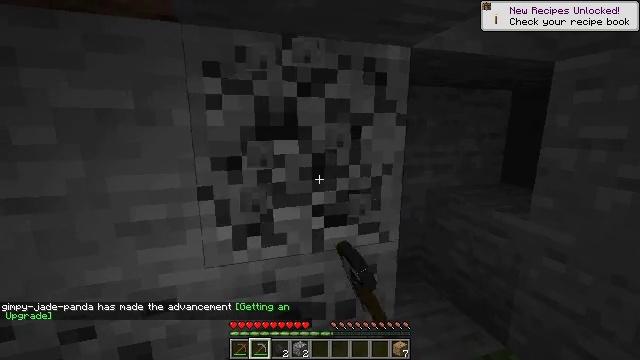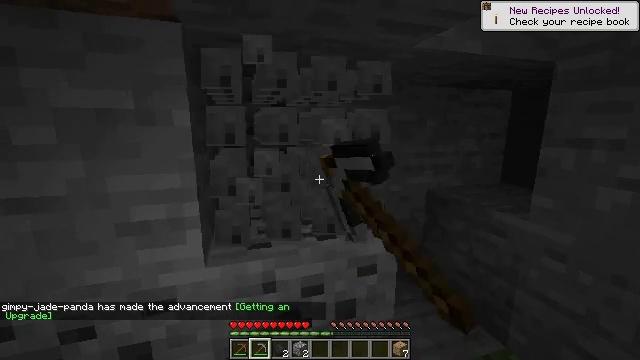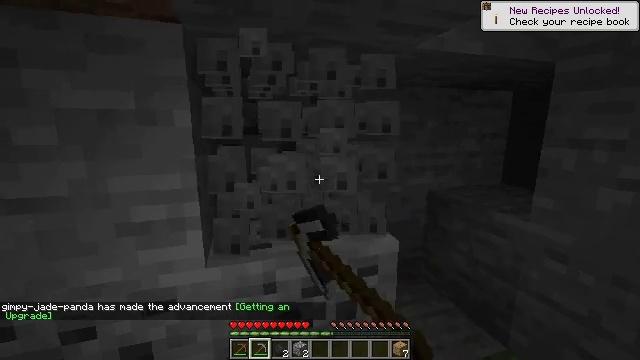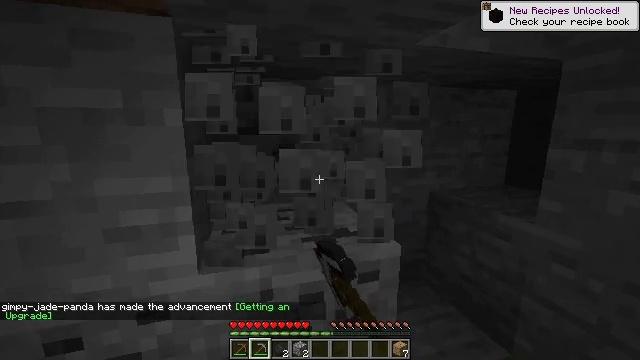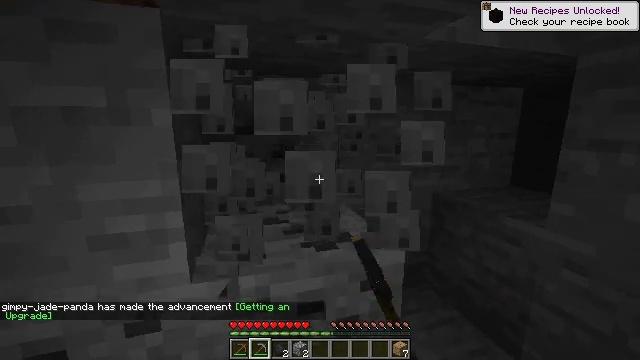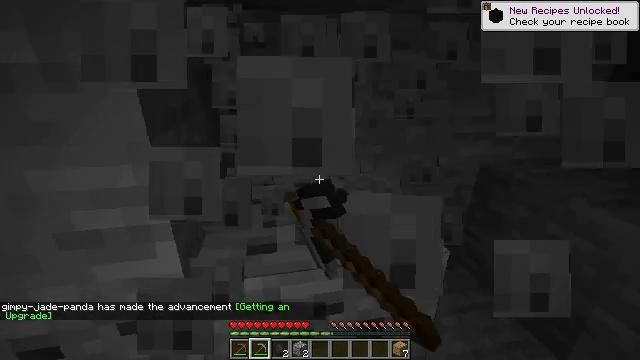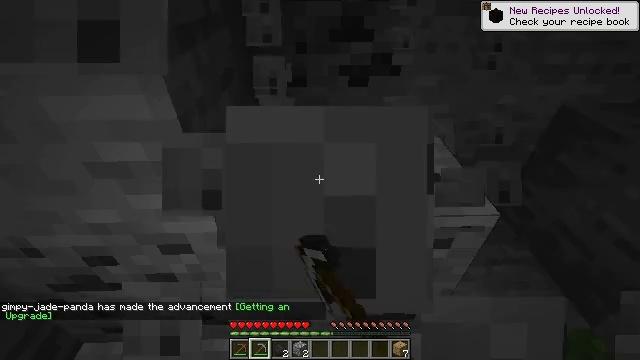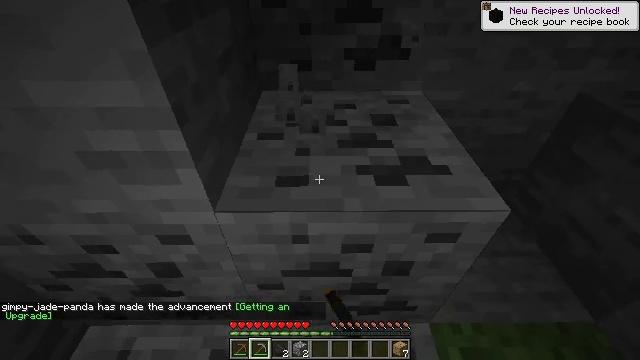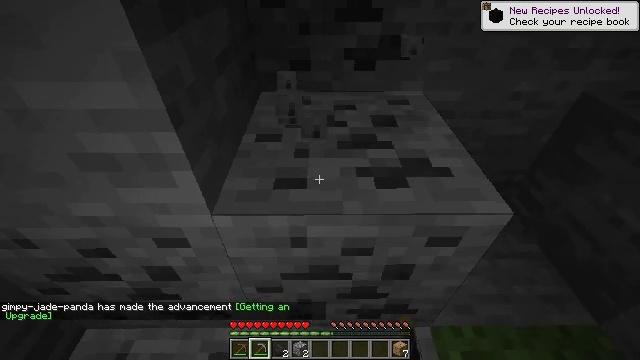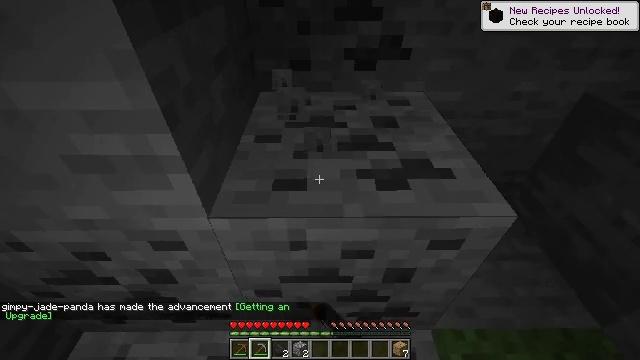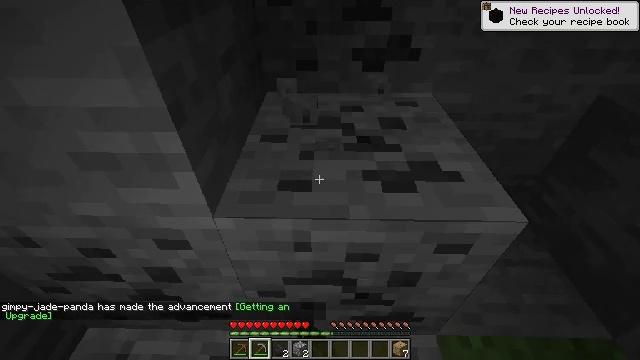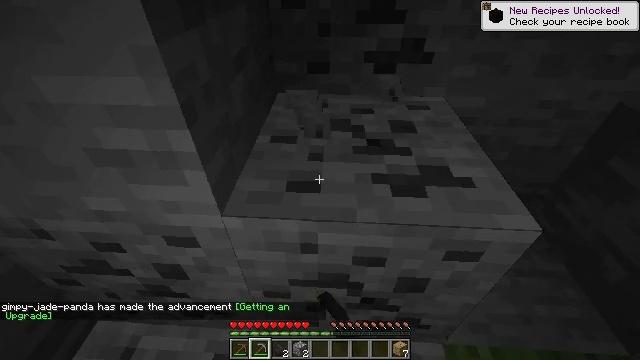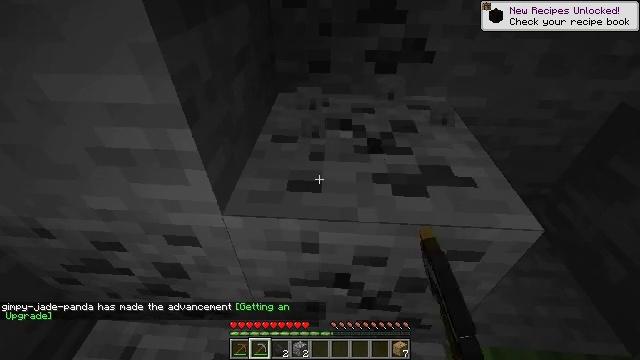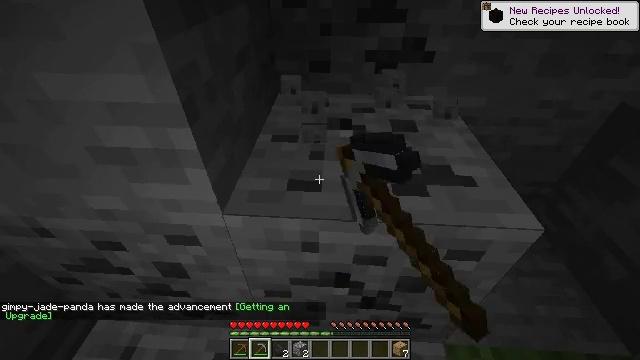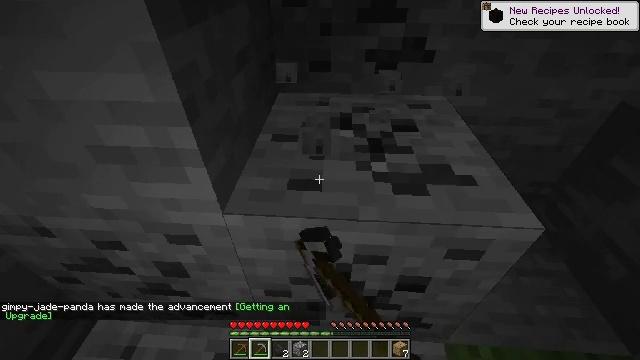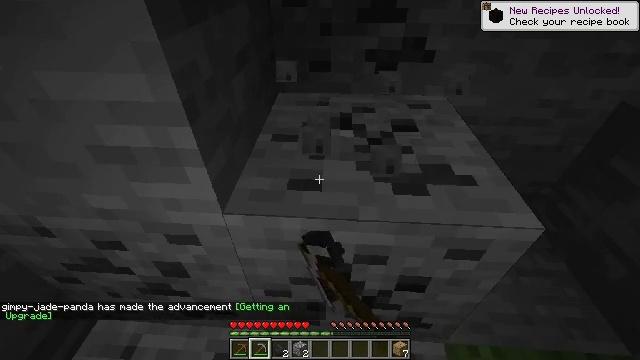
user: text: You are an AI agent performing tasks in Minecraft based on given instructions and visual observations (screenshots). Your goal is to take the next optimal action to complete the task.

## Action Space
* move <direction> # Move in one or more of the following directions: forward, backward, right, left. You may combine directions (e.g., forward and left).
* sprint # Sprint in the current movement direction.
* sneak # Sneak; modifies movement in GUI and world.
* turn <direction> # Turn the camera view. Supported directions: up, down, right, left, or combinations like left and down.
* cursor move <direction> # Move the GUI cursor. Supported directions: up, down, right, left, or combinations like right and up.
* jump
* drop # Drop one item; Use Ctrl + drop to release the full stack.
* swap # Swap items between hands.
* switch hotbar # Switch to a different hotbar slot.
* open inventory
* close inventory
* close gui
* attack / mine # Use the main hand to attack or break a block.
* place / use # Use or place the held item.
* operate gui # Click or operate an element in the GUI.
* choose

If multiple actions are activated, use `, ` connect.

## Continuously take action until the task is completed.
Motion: motion action
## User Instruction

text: Gather coal ore with a pickaxe.
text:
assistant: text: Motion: attack / mine
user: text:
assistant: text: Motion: attack / mine
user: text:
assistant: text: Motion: move forward, attack / mine
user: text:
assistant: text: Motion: move forward, attack / mine
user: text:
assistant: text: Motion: move forward, turn left and down, attack / mine
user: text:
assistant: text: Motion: turn left and down, attack / mine
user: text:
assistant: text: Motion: turn left and down, attack / mine
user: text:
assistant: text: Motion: attack / mine
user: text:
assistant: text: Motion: attack / mine
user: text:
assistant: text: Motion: turn left, attack / mine
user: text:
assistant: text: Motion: turn left, attack / mine
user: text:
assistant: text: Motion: attack / mine
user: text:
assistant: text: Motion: attack / mine
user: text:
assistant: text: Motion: attack / mine
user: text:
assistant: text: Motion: attack / mine
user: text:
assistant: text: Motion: attack / mine
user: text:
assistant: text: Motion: attack / mine
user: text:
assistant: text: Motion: attack / mine
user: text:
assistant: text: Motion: attack / mine
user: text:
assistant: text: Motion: attack / mine
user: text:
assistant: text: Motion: attack / mine
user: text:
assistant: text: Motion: attack / mine
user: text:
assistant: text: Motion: attack / mine
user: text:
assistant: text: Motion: attack / mine
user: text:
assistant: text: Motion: attack / mine
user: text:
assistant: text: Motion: attack / mine
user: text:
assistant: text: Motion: attack / mine
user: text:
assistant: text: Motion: attack / mine
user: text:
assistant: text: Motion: attack / mine
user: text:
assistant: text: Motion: attack / mine